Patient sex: M
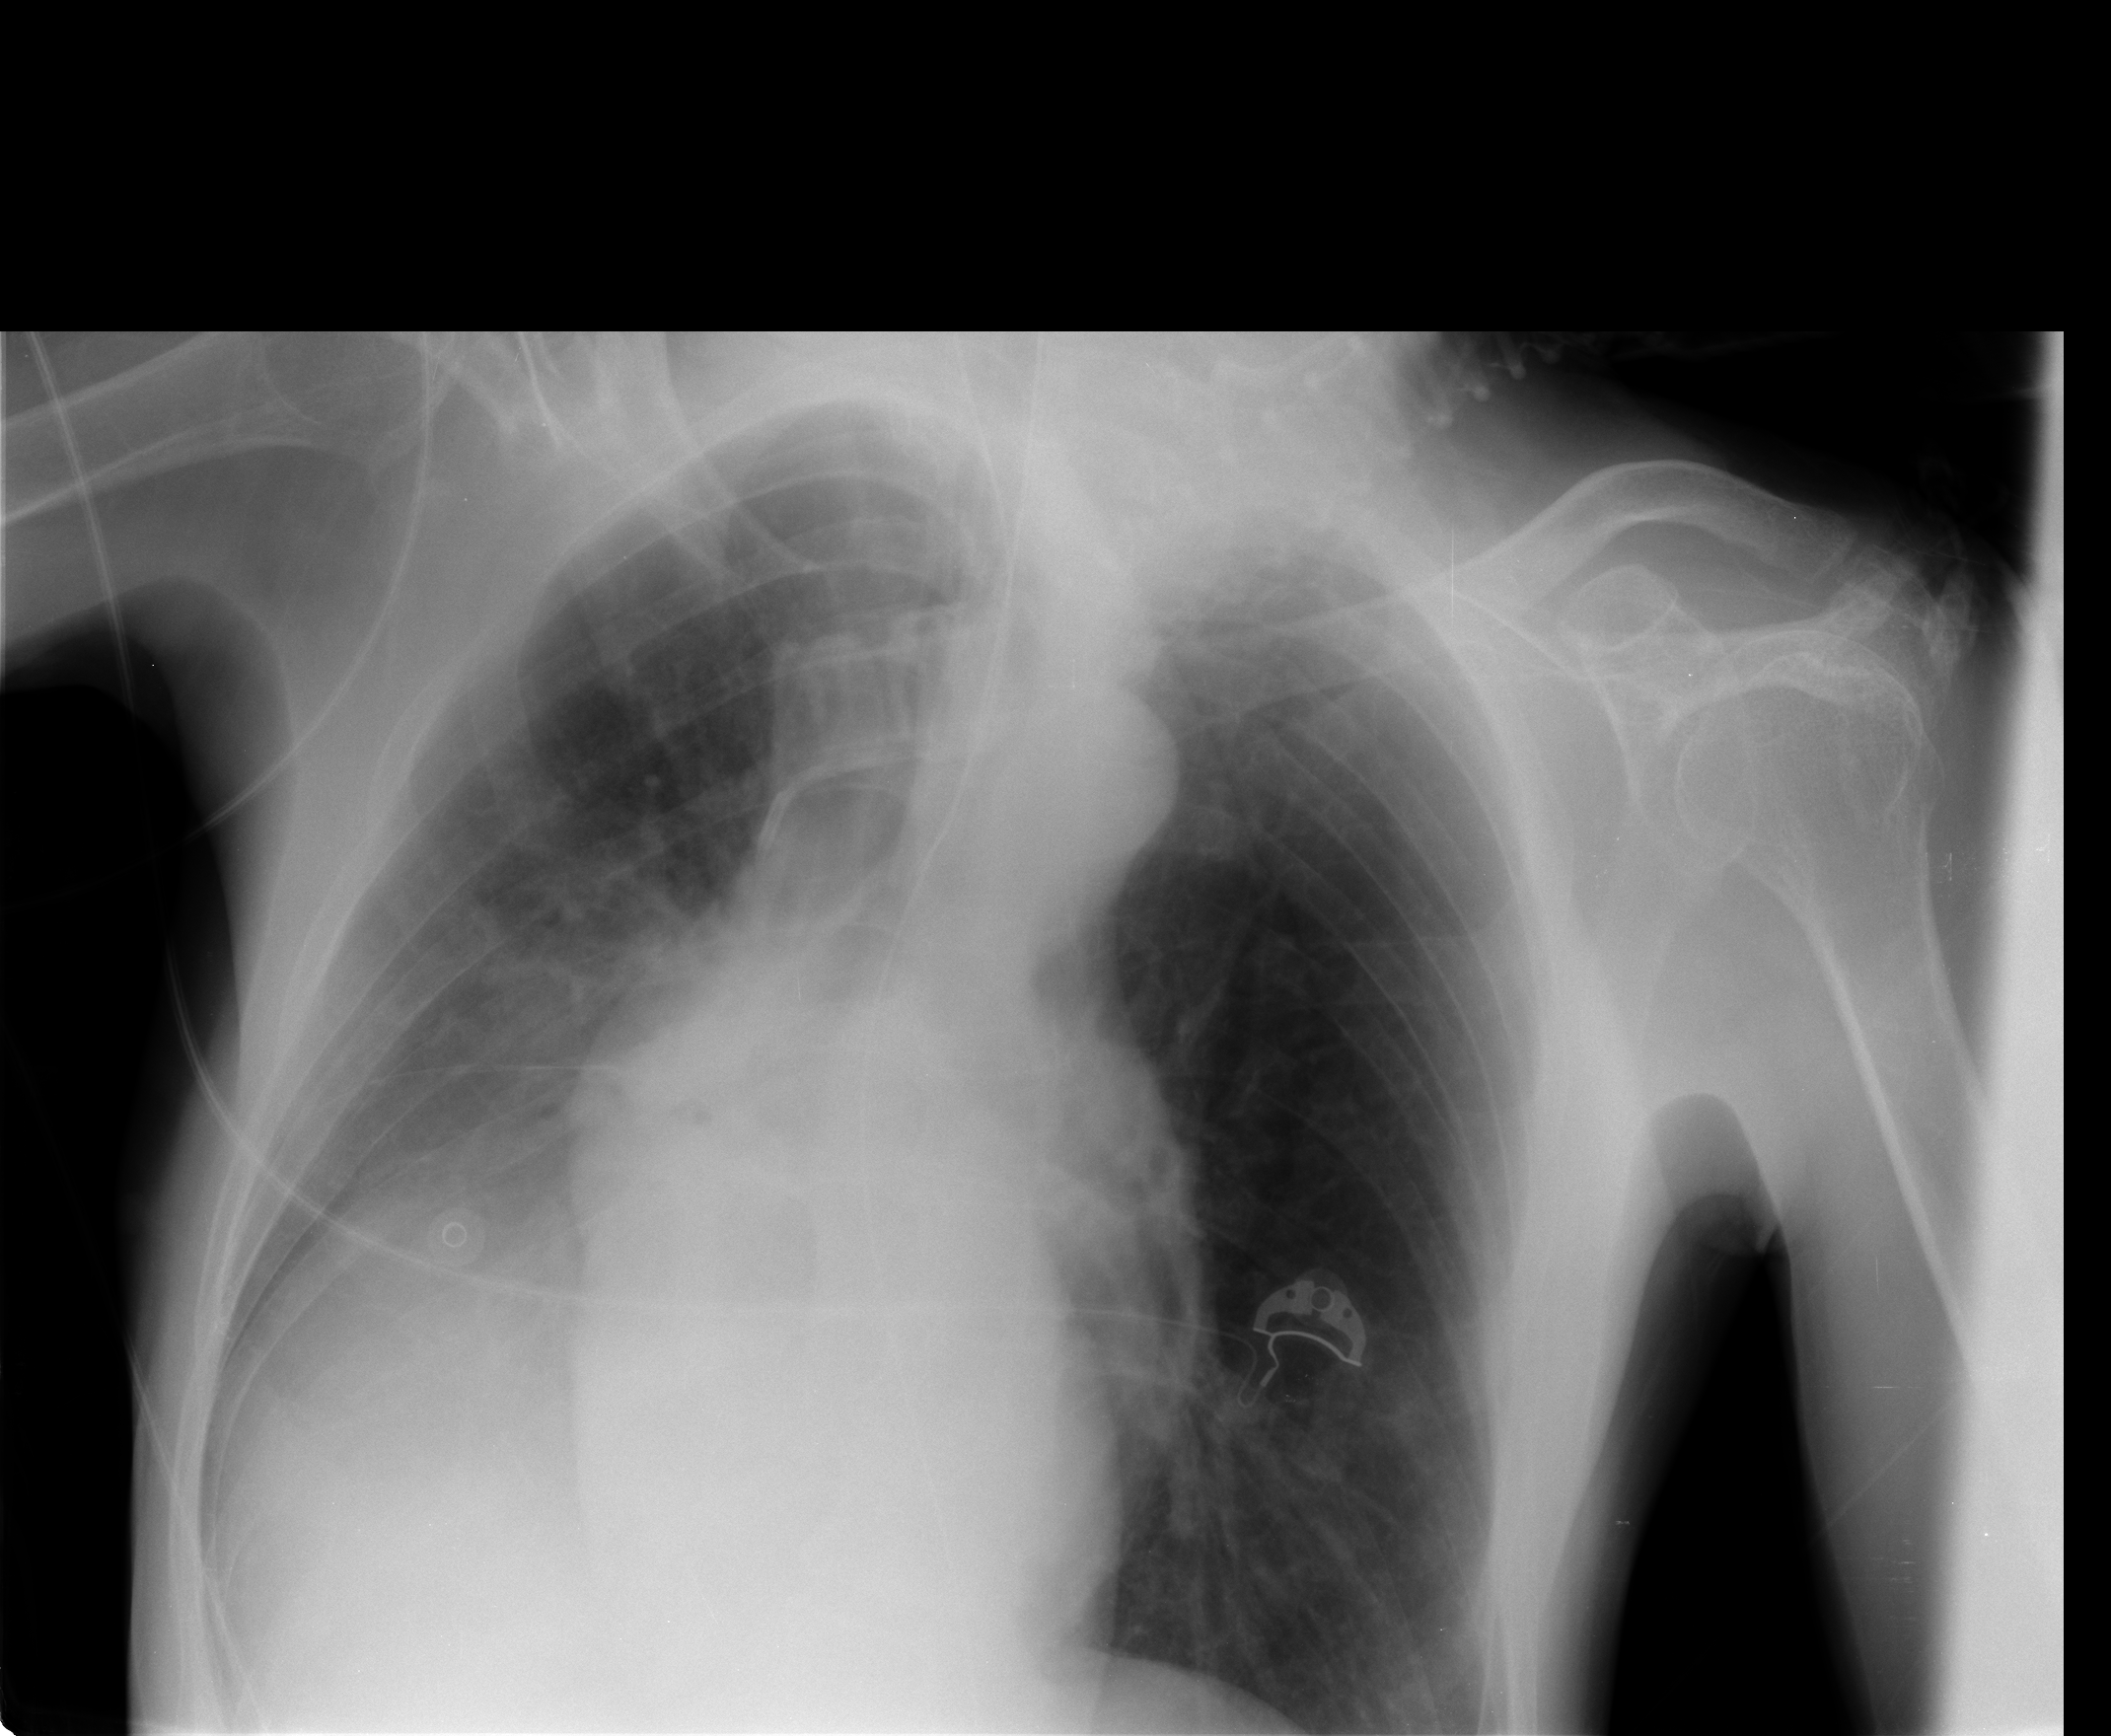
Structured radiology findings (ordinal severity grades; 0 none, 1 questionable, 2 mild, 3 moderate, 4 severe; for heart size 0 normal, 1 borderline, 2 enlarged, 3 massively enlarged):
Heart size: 0
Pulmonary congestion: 0
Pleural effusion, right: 2
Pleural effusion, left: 0
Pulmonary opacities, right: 0
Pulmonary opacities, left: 0
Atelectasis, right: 2
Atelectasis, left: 0